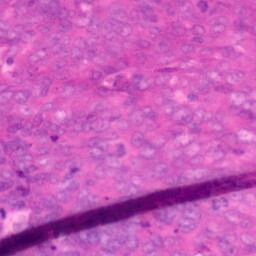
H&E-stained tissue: Colon